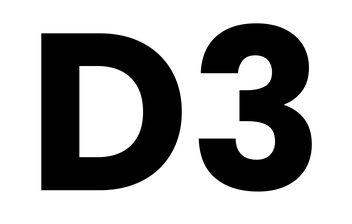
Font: Poppins-Bold